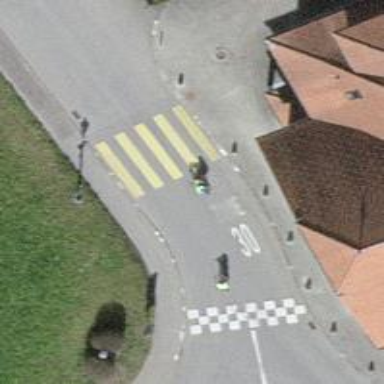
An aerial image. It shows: Footway with zebra crossing.